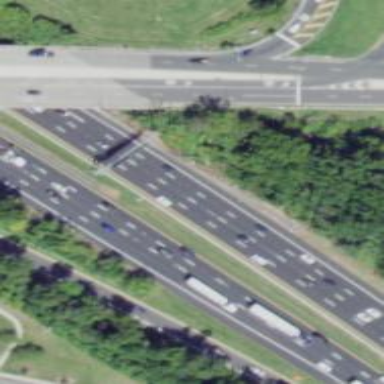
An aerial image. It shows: View of motorway.